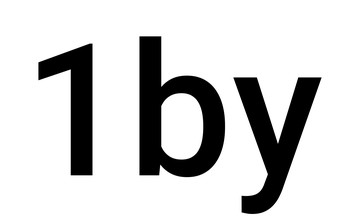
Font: Roboto_Medium